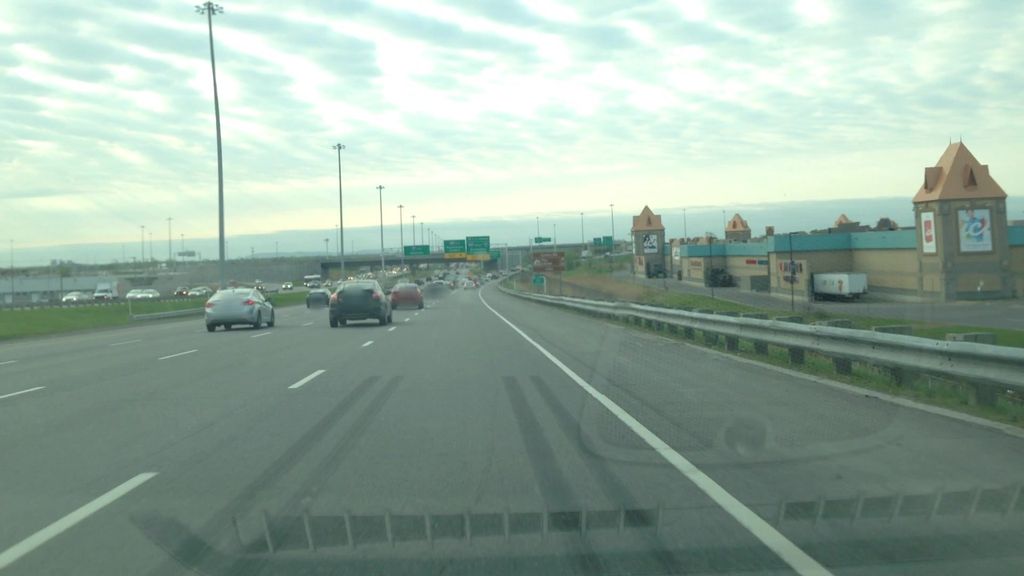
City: montreal